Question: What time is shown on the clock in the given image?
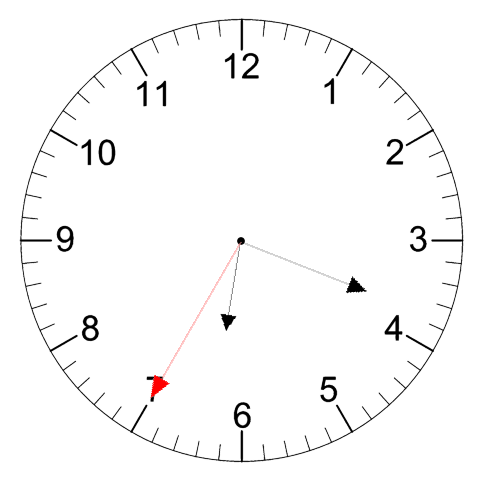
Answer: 06:18:35